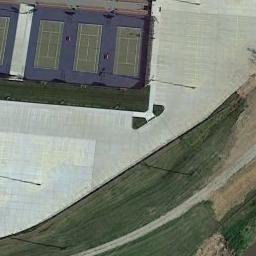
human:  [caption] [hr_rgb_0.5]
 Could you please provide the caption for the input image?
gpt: Tennis court surrounded by buildings .

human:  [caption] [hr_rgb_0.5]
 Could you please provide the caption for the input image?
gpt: The tennis court is on the grass next to roads .

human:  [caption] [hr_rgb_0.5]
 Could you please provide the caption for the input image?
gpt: The tennis court is surrounded by grass .

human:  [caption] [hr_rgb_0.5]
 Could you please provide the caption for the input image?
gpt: A row of trees is planted around the tennis court .

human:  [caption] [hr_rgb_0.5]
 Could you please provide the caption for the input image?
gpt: The tennis courts are beside a parking lot .